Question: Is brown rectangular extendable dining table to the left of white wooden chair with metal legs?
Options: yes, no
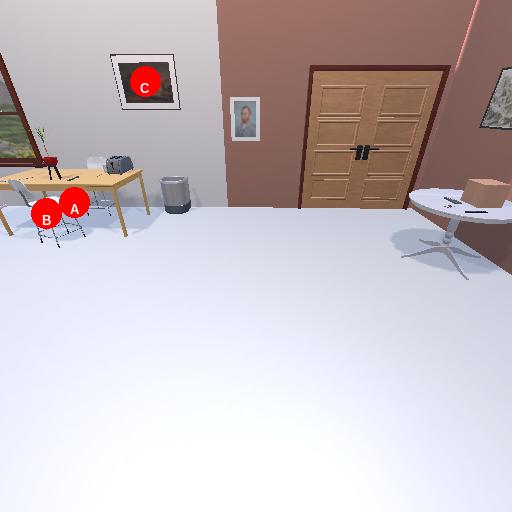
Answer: yes